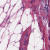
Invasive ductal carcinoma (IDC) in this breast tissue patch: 1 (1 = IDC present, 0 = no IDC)